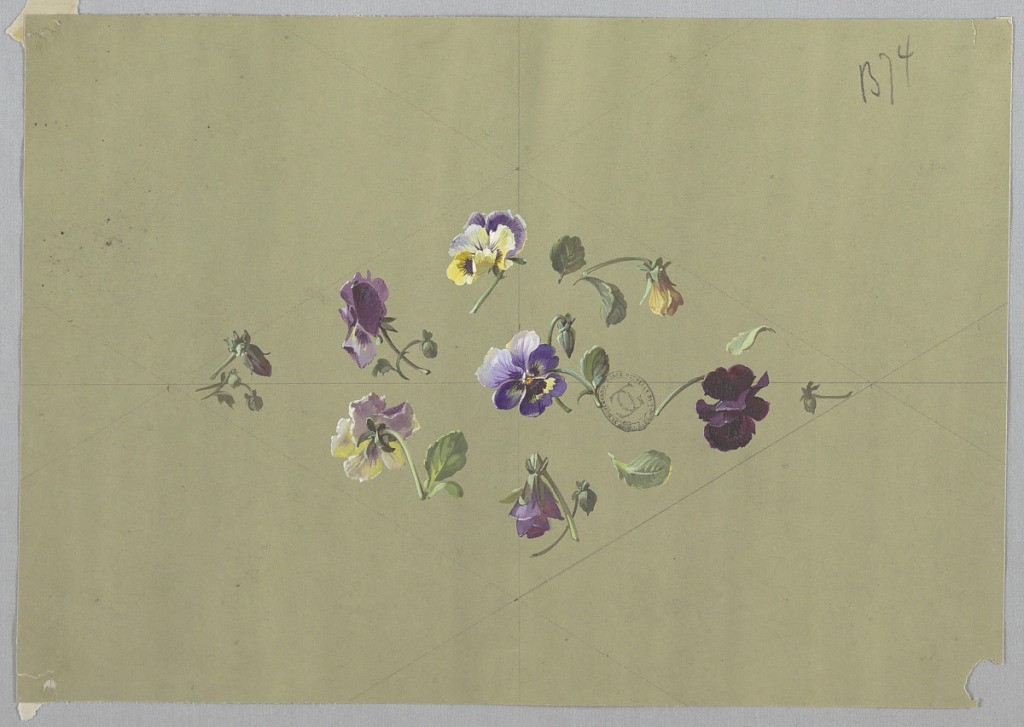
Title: Design for Wallpaper and Textiles: Flowers
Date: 19th century
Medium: Brush and gouache, graphite on cream paper
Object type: Drawing
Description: Horizontally-oriented diamond shape made of eight clusters of flowers and foliage at center of page. Seven purple and yellow pansies with foliage form outline, single purple and yellow pansy at center of diamond facing viewer. Guidelines in graphite are visible on the page with the diamond bisected horizontally and vertically.